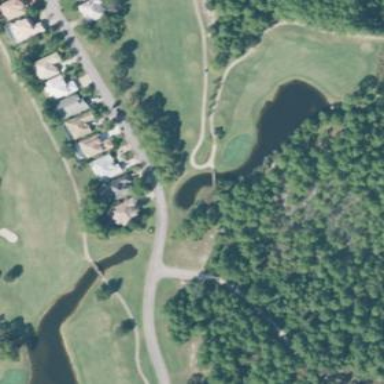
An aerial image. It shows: Picturesque scene of golf course with lateral water hazard.